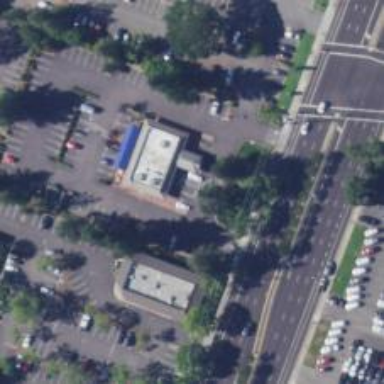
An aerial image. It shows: Asphalt parking space.